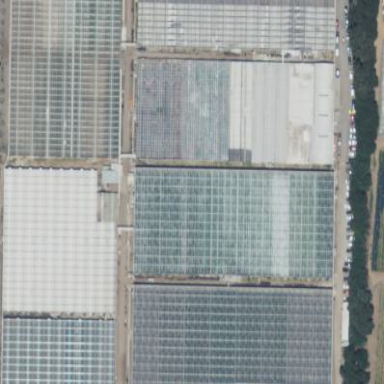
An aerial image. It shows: Greenhouse.